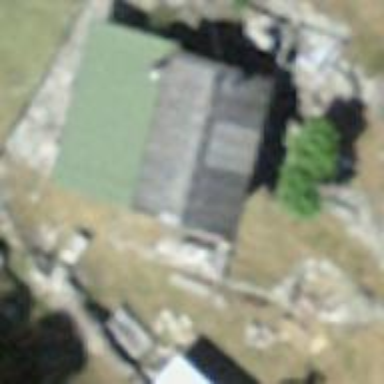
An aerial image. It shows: Cabin.